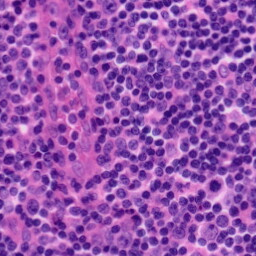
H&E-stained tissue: Tonsil